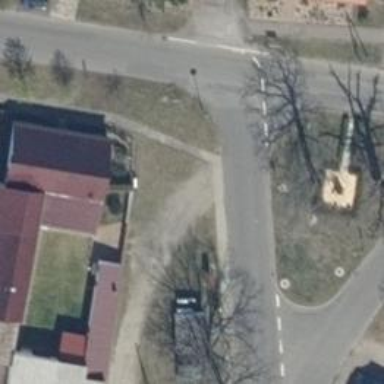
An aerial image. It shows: Emergency access point on the road.